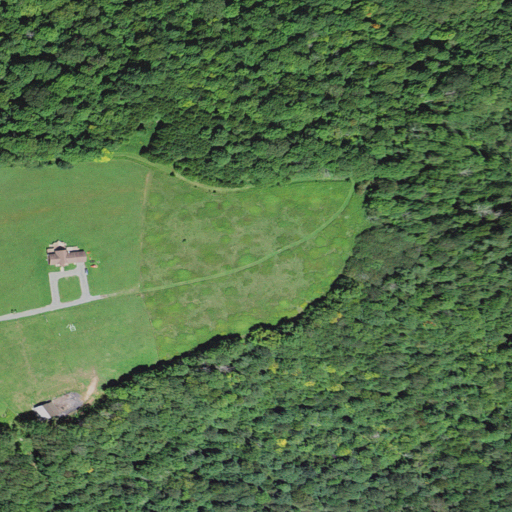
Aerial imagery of mountain in West Virginia named Flat Ridge containing deciduous forest, grassland, mixed forest, barren land, and open development